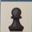
Piece: bP